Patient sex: M
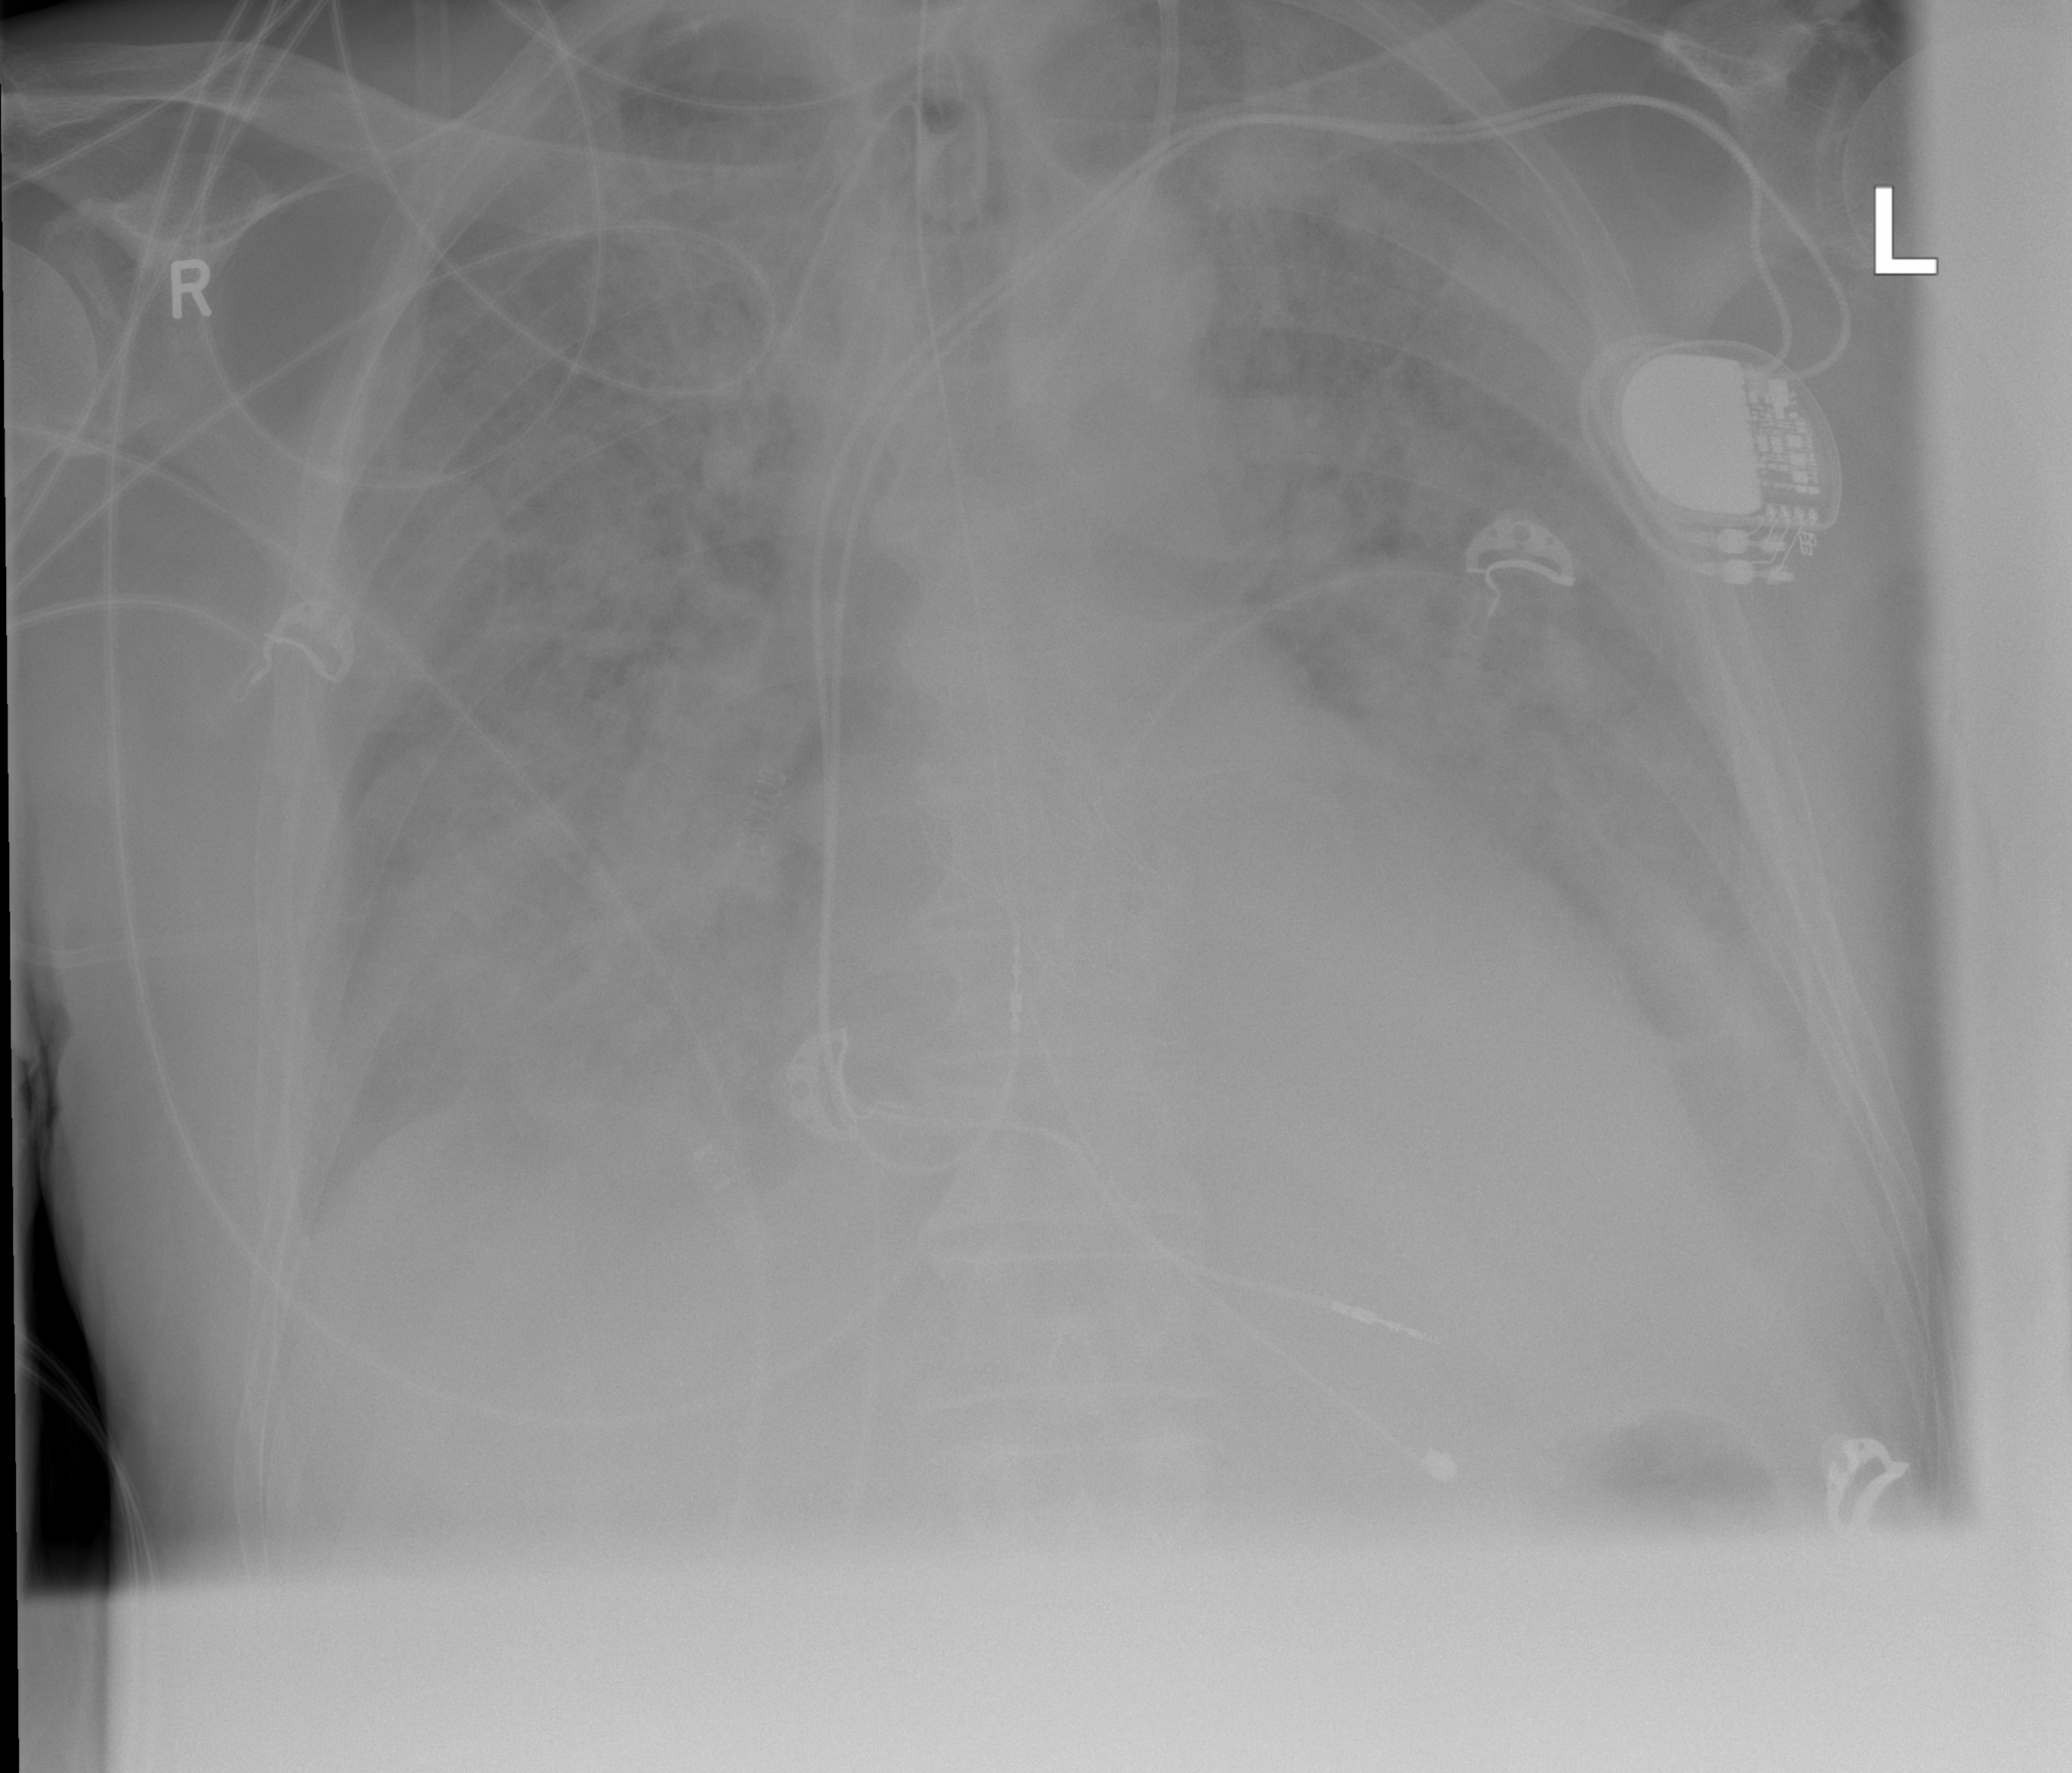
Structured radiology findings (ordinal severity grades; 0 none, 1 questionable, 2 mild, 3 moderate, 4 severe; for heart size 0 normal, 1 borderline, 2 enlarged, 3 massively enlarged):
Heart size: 2
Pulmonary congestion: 3
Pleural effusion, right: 2
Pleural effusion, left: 2
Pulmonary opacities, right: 4
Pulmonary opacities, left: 4
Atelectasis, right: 2
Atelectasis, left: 2